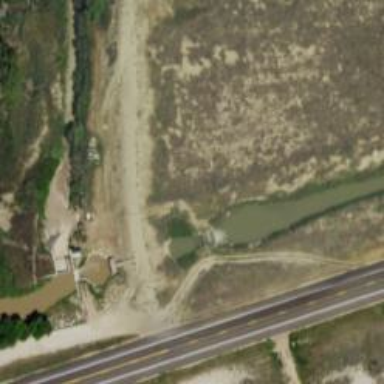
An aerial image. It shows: Culvert tunneling through canal used for irrigation services.